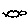
Label: cloud